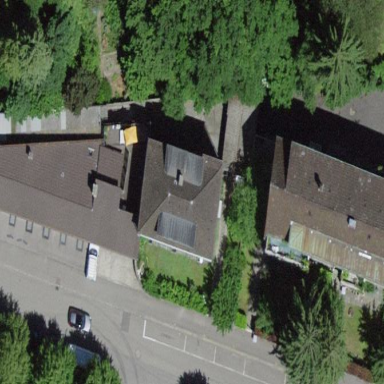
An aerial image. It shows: Building with gabled roof made of roof tiles.